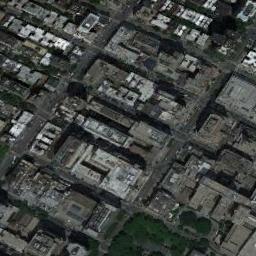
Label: commercial_area